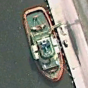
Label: Towing_vessel